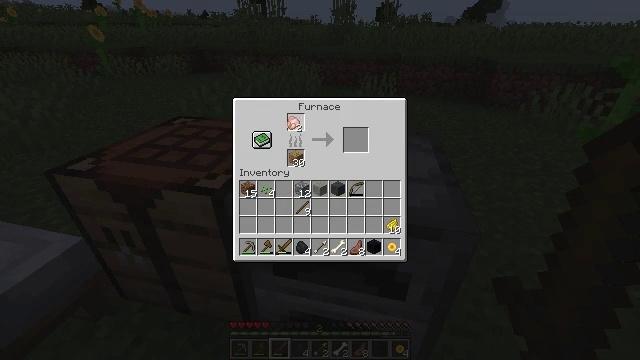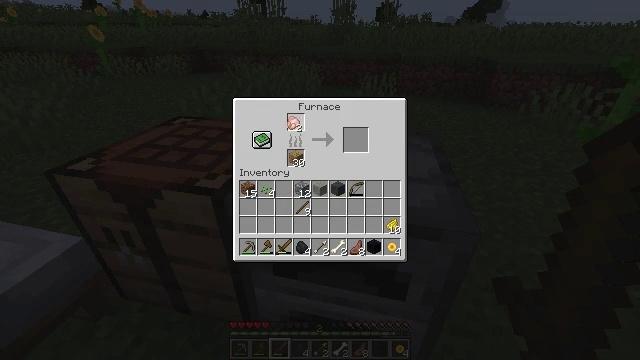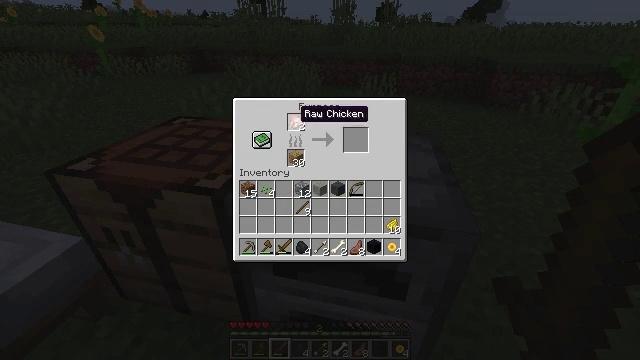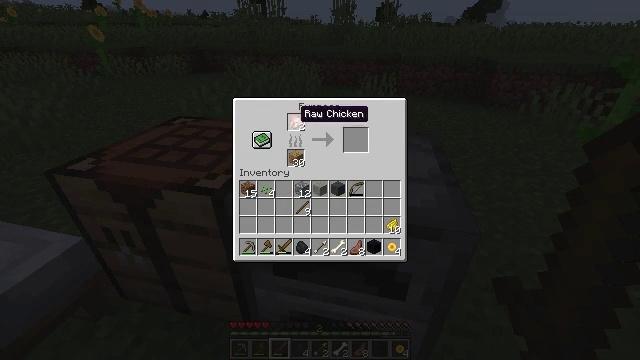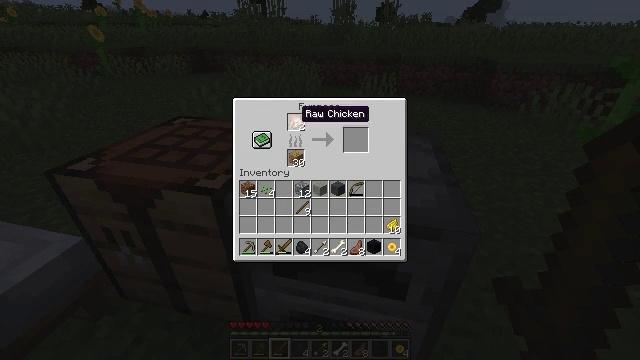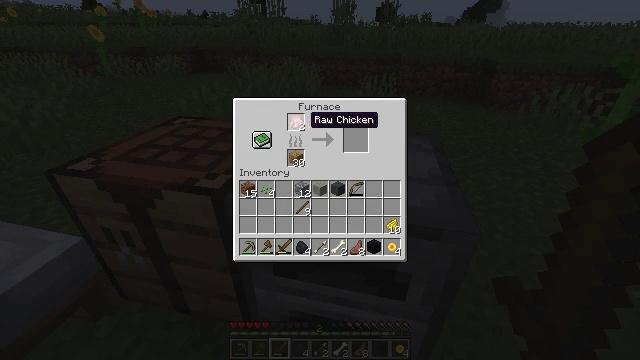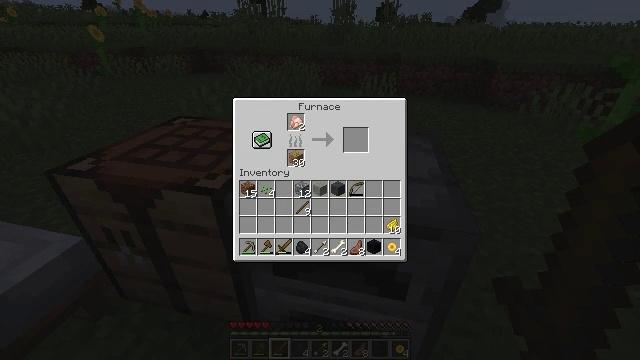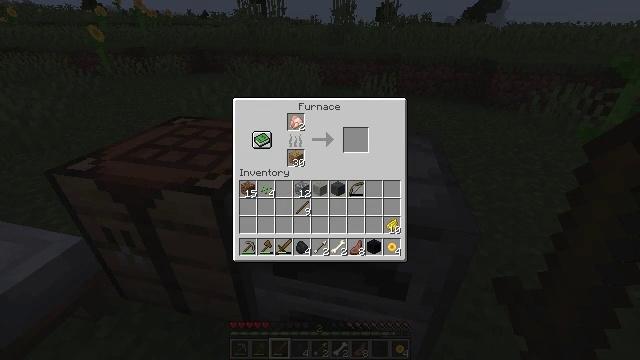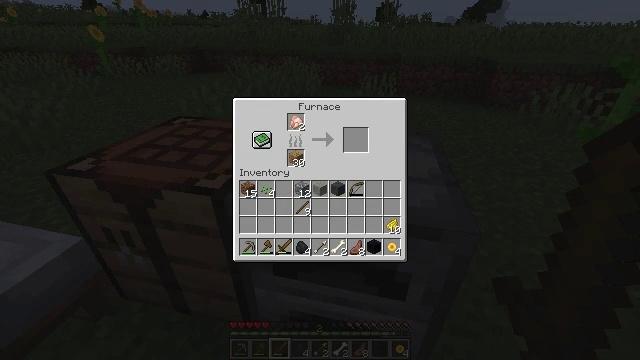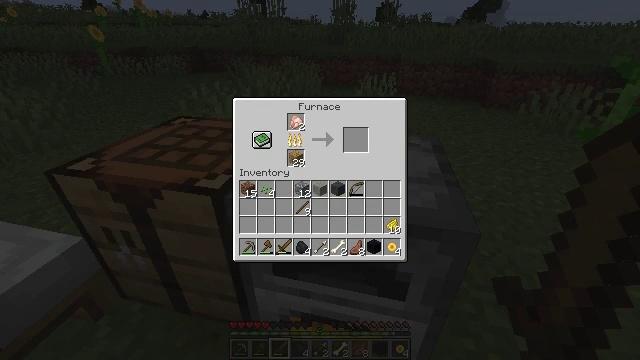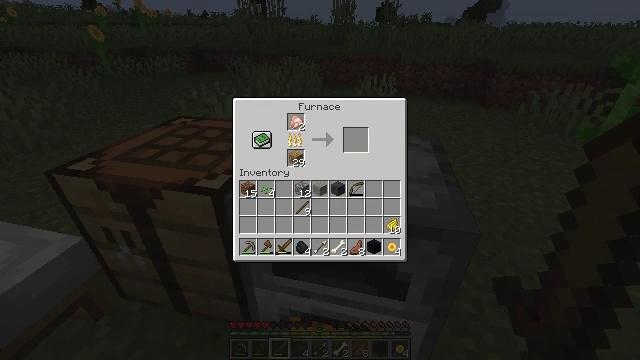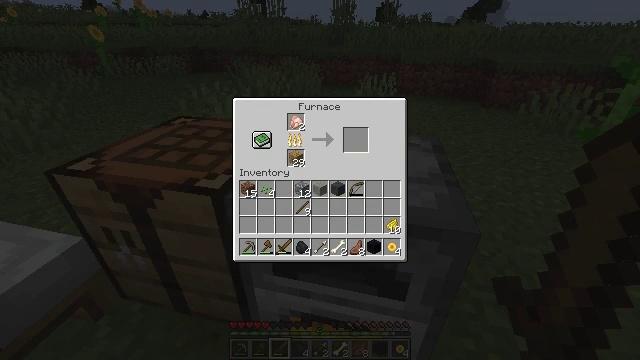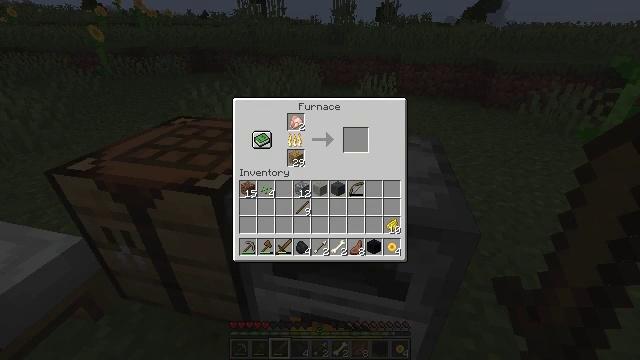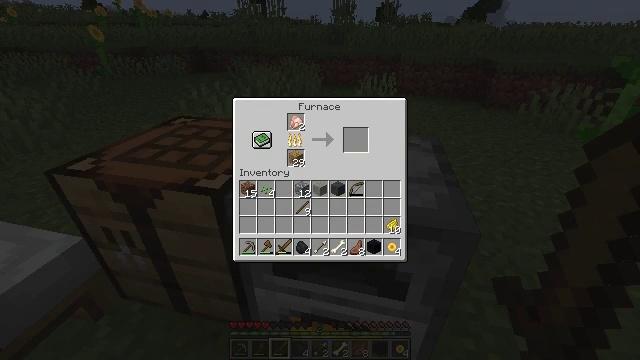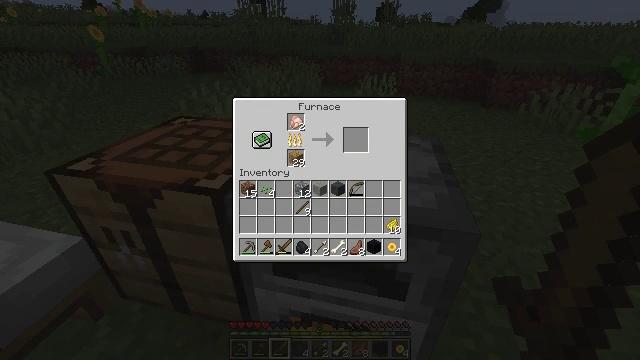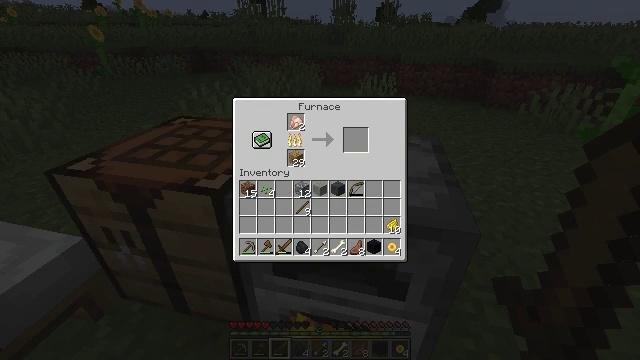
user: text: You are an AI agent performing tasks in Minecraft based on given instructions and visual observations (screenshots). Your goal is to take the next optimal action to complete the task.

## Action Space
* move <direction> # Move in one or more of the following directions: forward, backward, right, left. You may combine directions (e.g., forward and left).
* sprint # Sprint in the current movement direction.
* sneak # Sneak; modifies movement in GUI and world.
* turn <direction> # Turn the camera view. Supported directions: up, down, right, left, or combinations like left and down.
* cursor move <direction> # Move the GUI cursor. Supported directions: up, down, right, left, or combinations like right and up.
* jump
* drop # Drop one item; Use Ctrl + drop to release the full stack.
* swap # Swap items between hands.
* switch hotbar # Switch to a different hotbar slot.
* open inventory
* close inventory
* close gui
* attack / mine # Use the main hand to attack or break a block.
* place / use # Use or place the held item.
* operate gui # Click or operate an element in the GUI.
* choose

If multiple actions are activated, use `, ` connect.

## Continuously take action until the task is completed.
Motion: motion action
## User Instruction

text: Mine the red bed from the ground.
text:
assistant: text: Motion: operate gui
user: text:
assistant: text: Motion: no_op
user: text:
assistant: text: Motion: no_op
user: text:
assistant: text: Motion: no_op
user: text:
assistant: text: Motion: cursor move right
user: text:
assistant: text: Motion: cursor move right and down
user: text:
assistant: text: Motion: cursor move right and down
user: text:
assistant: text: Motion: cursor move right
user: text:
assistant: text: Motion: cursor move right
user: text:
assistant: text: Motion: cursor move right
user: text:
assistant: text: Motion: no_op
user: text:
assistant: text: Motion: no_op
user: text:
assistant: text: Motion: no_op
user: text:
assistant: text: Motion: no_op
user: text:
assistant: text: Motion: no_op
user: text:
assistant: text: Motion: no_op
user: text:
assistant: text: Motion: no_op
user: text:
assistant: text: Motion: no_op
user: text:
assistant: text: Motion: no_op
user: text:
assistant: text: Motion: no_op
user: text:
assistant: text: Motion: no_op
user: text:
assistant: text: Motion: no_op
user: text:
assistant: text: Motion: no_op
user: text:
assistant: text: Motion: no_op
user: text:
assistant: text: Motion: no_op
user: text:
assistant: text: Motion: no_op
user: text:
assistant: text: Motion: no_op
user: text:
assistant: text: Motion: no_op
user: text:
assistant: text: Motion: no_op
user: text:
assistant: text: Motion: no_op